Interaction volume radius: 10 \u00c5
Interaction volume height: 10 \u00c5
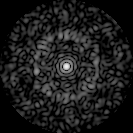
Disorder parameter: 0.7683